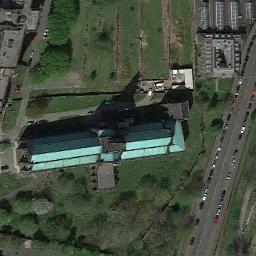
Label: church